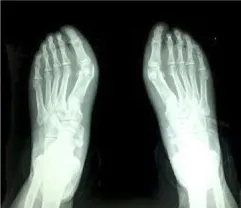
Clinical findings of family 2. (G-K) Phenotypes of onychodystrophy of the father are similar to the proband.
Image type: radiology (x_ray)